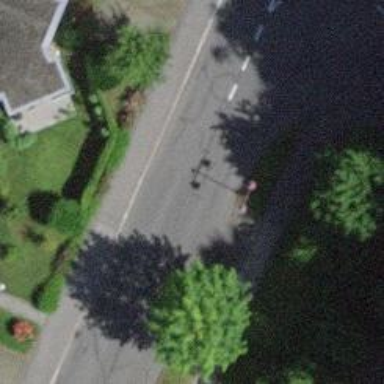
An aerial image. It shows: Kerb barrier.